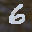
Label: 6